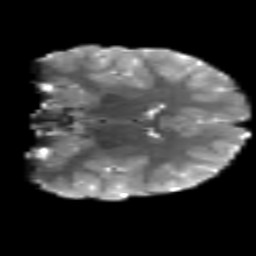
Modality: T2w
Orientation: coronal
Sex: female
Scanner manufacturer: siemens
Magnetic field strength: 3 T
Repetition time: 3.7 s
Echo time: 0.08 s